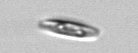
Label: pennate